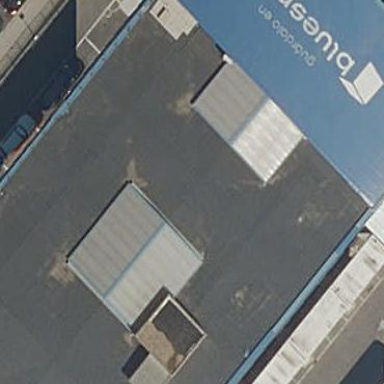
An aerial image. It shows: Building used for storage rental.